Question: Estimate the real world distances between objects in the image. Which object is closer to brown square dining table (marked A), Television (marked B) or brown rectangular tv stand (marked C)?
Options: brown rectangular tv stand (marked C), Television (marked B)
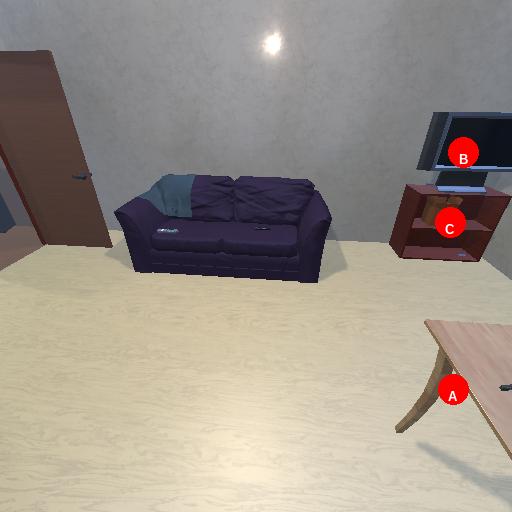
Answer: brown rectangular tv stand (marked C)